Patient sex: M
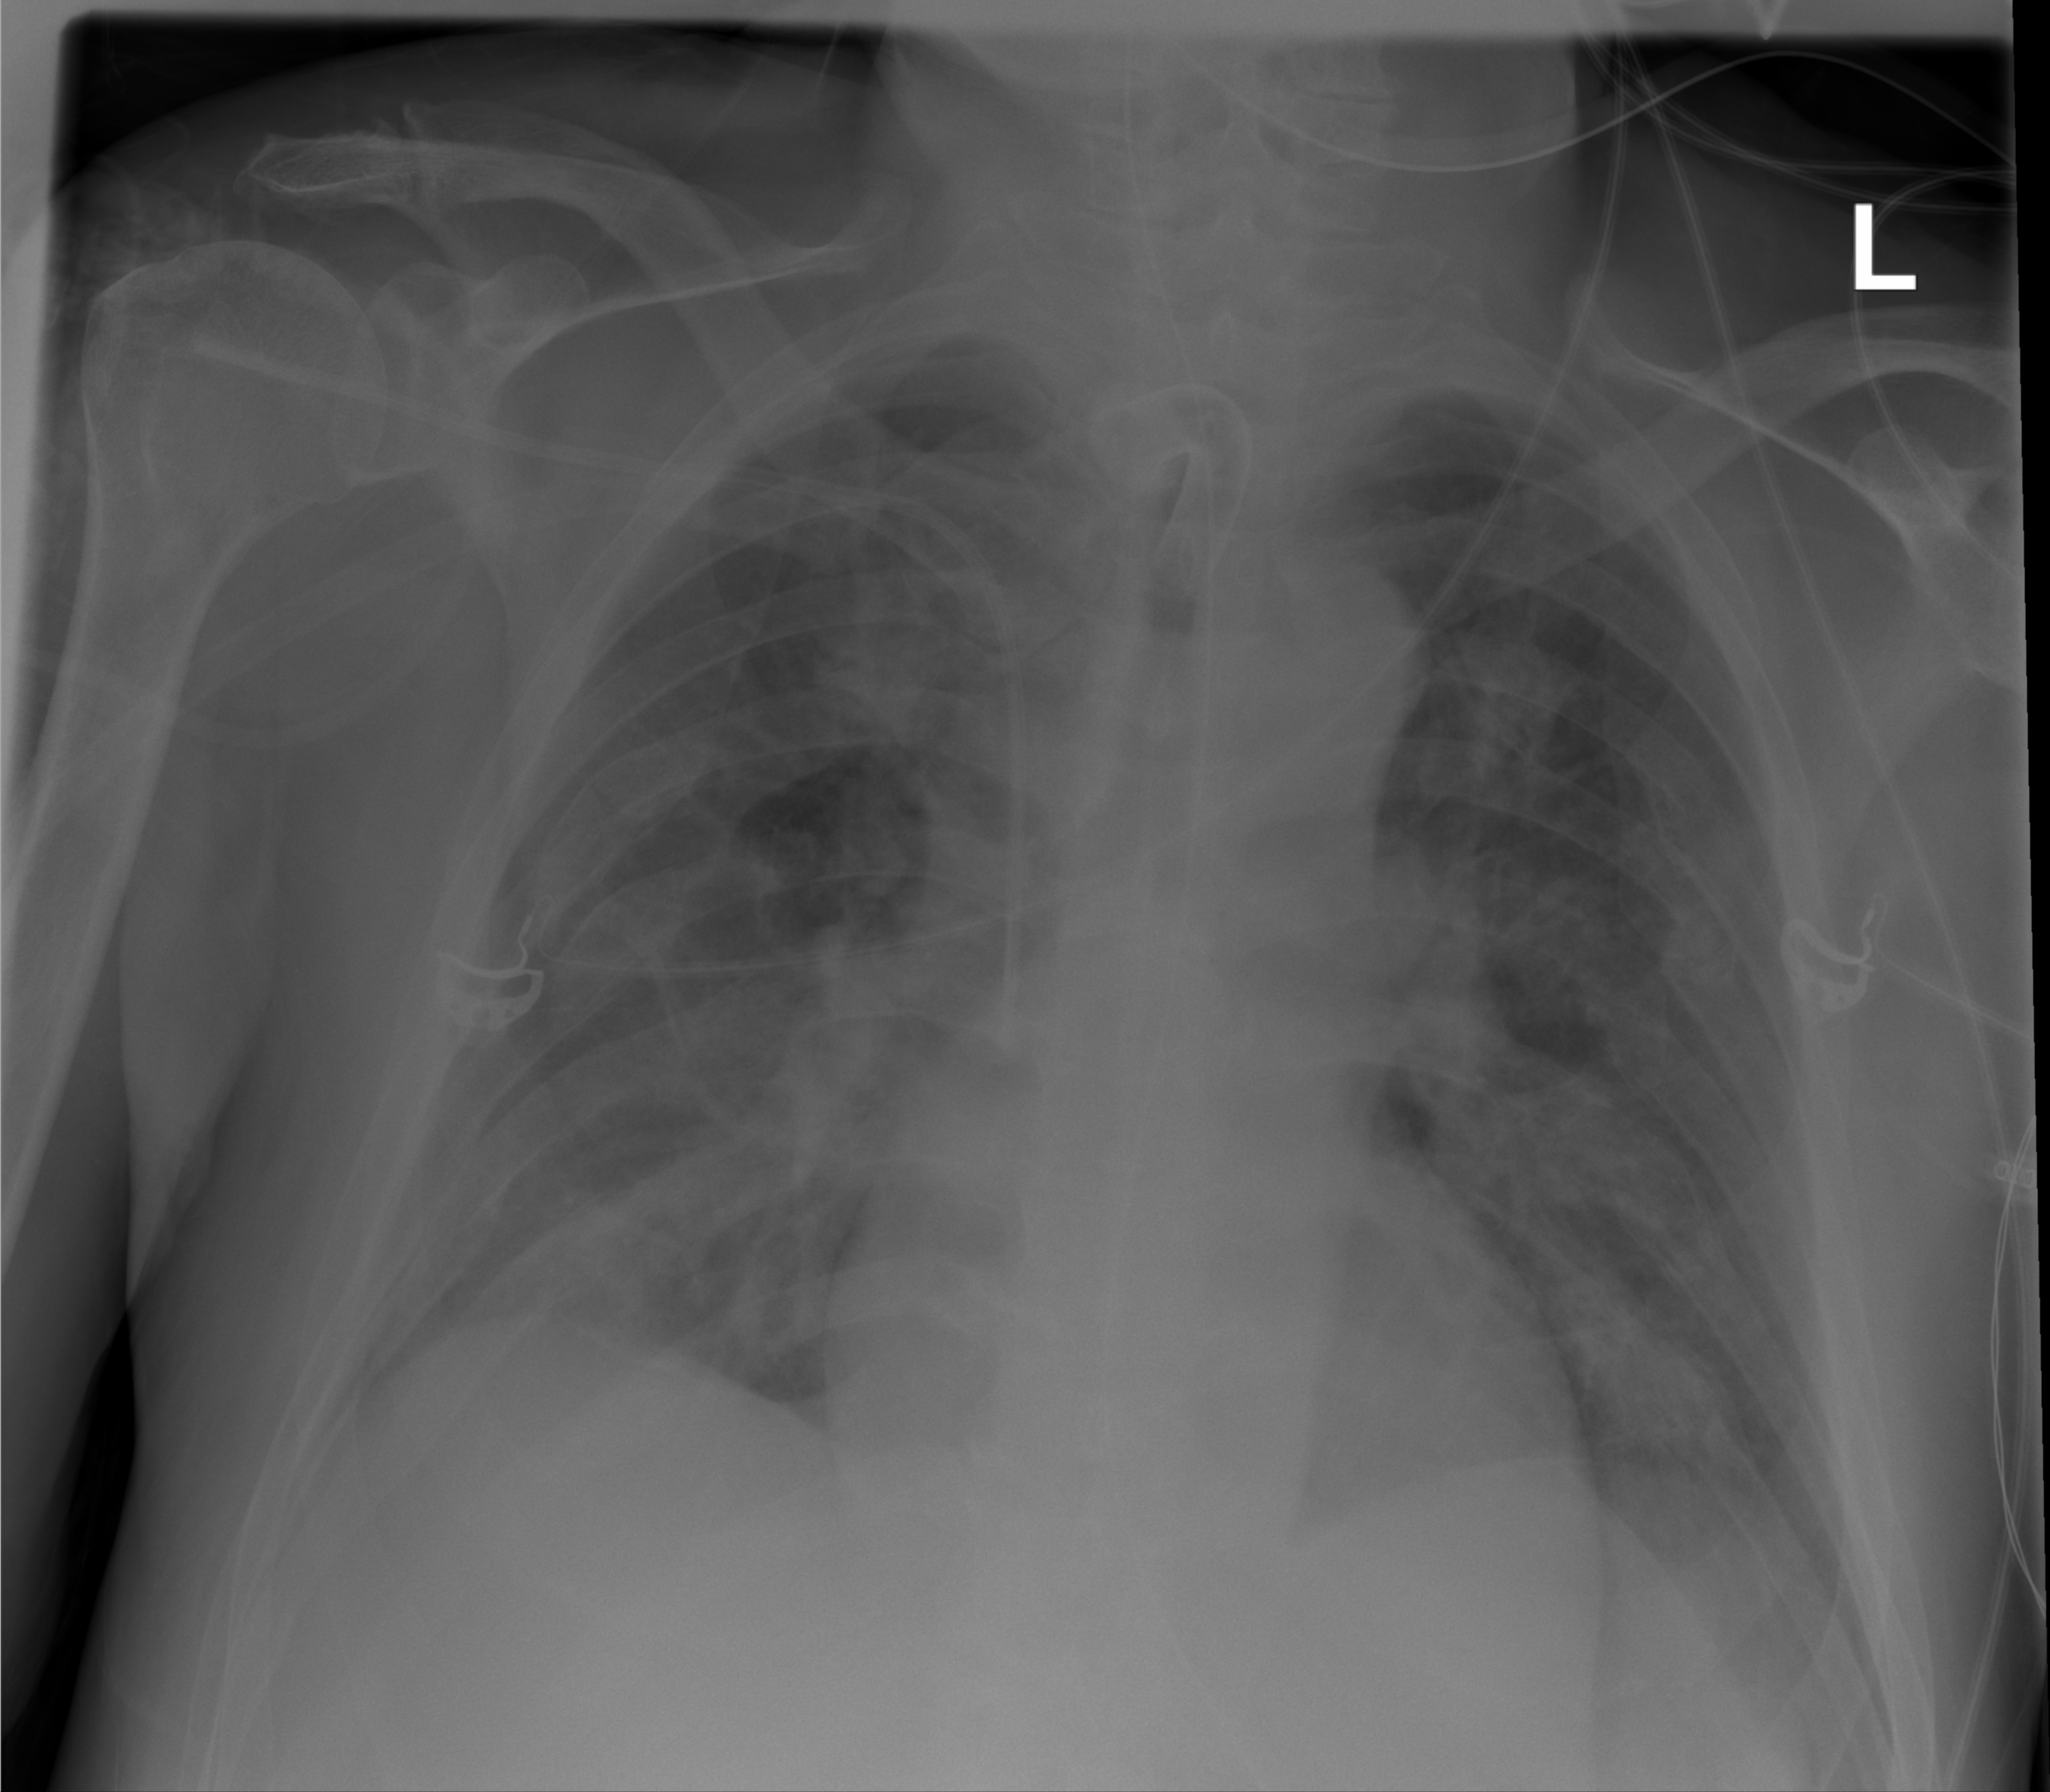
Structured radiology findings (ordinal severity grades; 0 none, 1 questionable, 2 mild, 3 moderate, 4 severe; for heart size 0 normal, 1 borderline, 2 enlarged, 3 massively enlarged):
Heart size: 0
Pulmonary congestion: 2
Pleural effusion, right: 1
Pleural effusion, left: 0
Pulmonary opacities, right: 2
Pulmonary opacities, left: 2
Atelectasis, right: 2
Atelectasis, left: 2